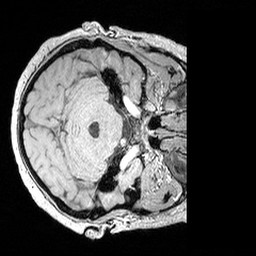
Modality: MP2RAGE
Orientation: axial
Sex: female
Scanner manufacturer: siemens
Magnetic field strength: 3 T
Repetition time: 5 s
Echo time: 0.00292 s